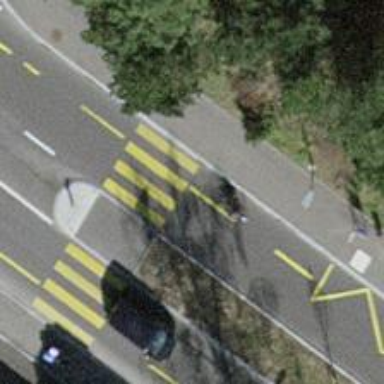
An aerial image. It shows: Uncontrolled zebra crossing with markings on the road.